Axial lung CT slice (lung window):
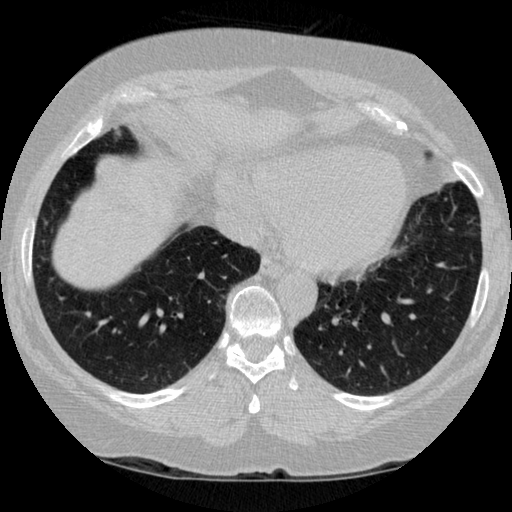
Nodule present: no